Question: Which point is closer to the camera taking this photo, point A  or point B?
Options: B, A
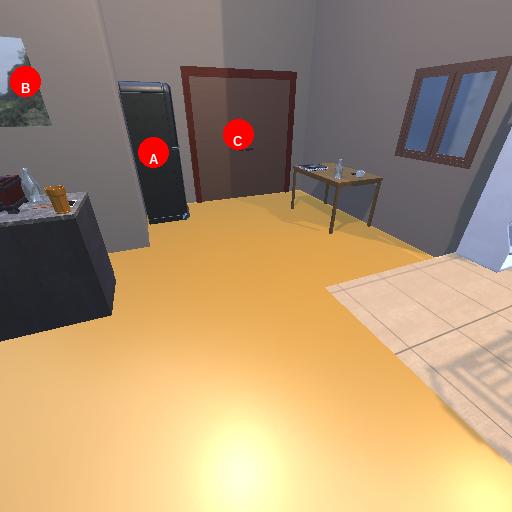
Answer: B